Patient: sex F, age 31
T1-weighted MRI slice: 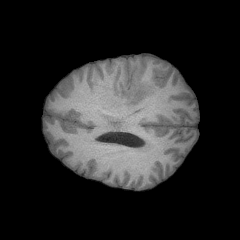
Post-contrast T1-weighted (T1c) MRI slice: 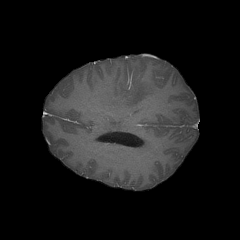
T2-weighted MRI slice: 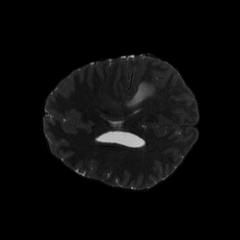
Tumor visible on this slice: yes
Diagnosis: Glioblastoma, IDH-wildtype
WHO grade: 4